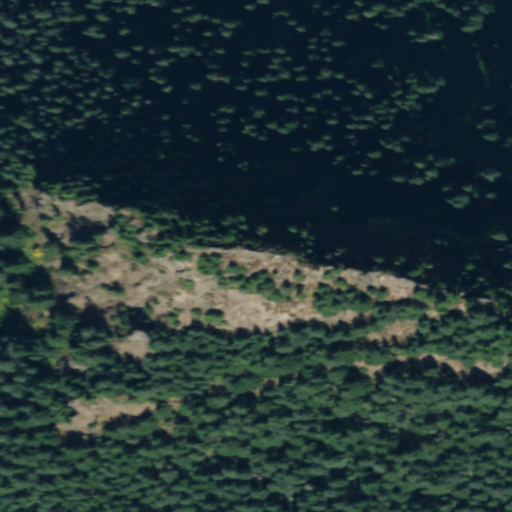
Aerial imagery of mountain in Washington named Pompey Peak containing evergreen forest and shrub